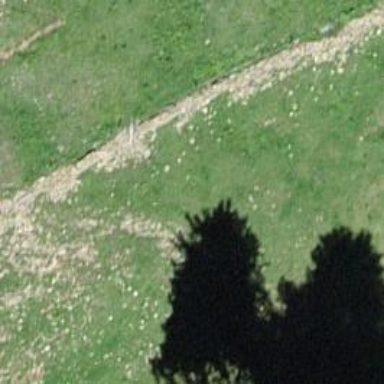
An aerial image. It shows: Wall made of dry stone.